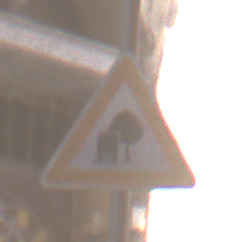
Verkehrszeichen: UnzureichendesLichtraumprofil
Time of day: MorningAfternoon
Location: Outdoor (Urban)
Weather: Clear
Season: NotSpecified
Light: Natural